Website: macys
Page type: billing-address
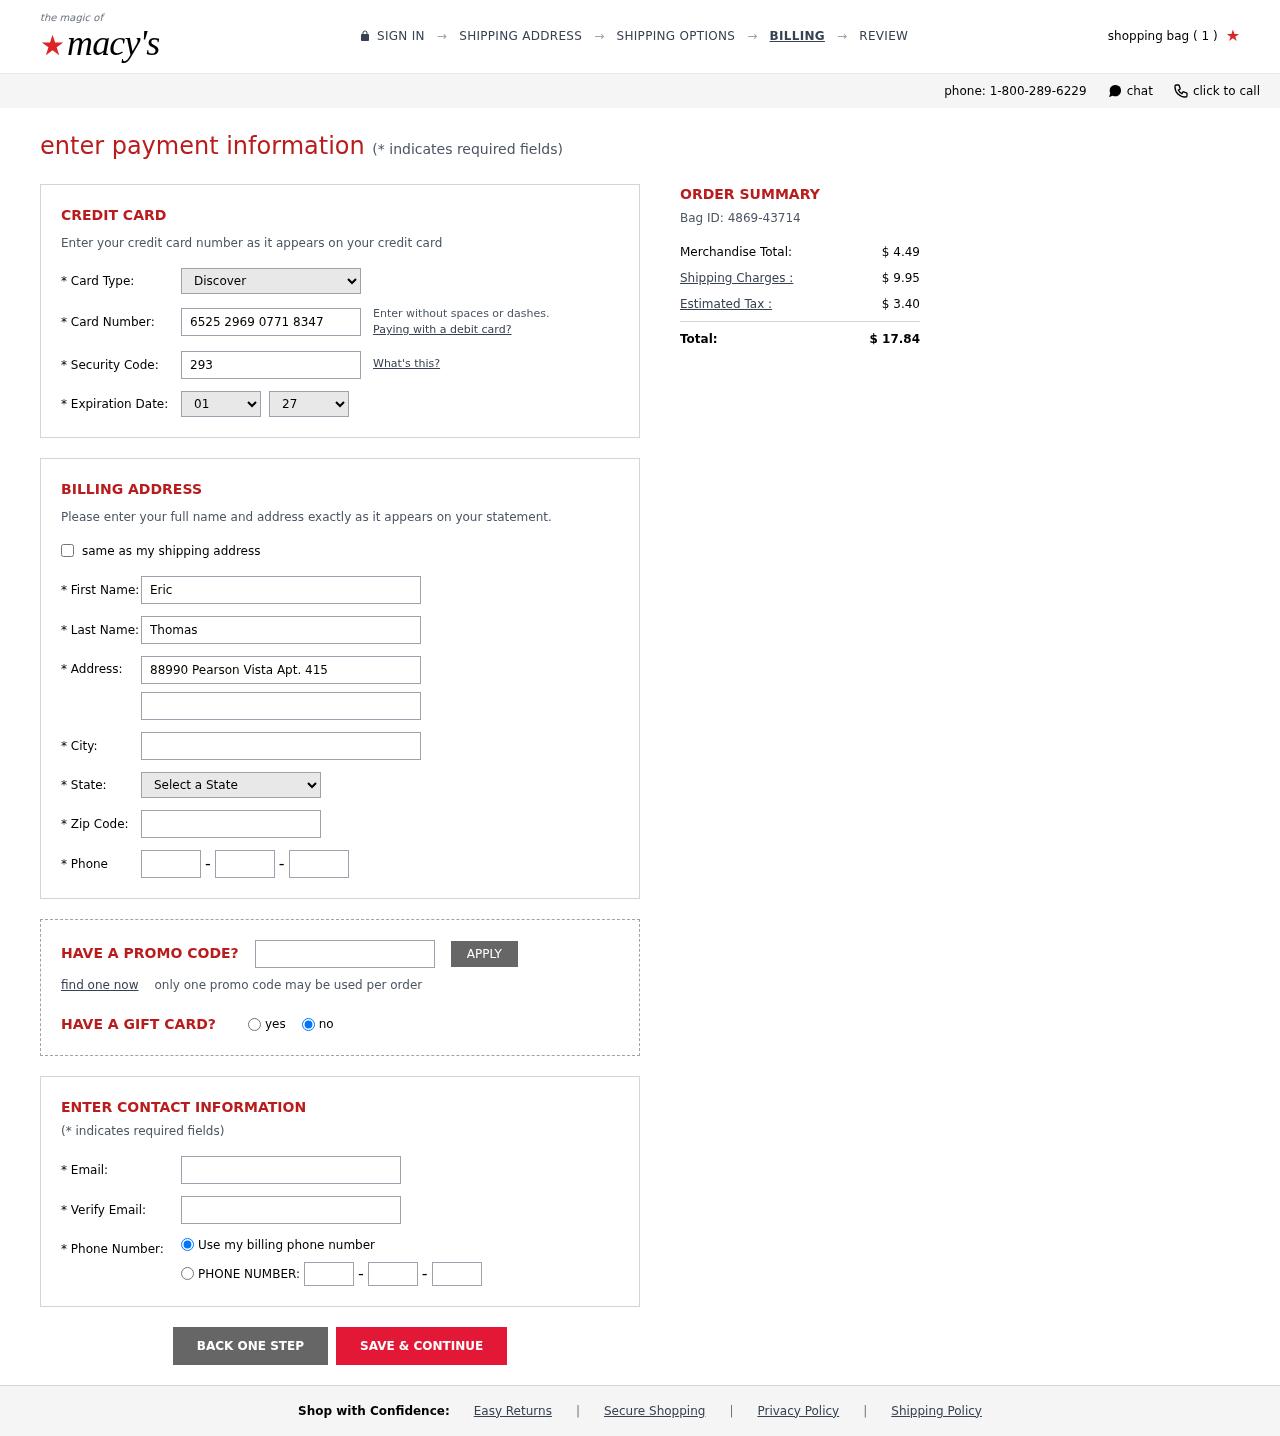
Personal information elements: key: PII_CARD_CVV
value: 293
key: PII_CARD_EXPIRY_MONTH
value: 01
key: PII_CARD_EXPIRY_YEAR
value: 27
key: PII_CARD_NUMBER
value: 6525 2969 0771 8347
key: PII_CARD_TYPE
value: Discover
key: PII_CITY
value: Lake Rebecca
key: PII_EMAIL
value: eric_thomas@yahoo.com
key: PII_FIRSTNAME
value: Eric
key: PII_LASTNAME
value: Thomas
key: PII_PHONE_AREA
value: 381
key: PII_PHONE_PREFIX
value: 287
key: PII_PHONE_SUFFIX
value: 6273
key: PII_POSTCODE
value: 38403
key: PII_STATE_ABBR
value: MO
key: PII_STREET
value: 88990 Pearson Vista Apt. 415
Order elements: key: ORDER_NUM_ITEMS
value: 1
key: ORDER_ID
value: Bag ID: 4869-43714
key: ORDER_SUBTOTAL
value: $ 4.49
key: ORDER_SHIPPING_COST
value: $ 9.95
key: ORDER_TAX
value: $ 3.40
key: ORDER_TOTAL
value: $ 17.84